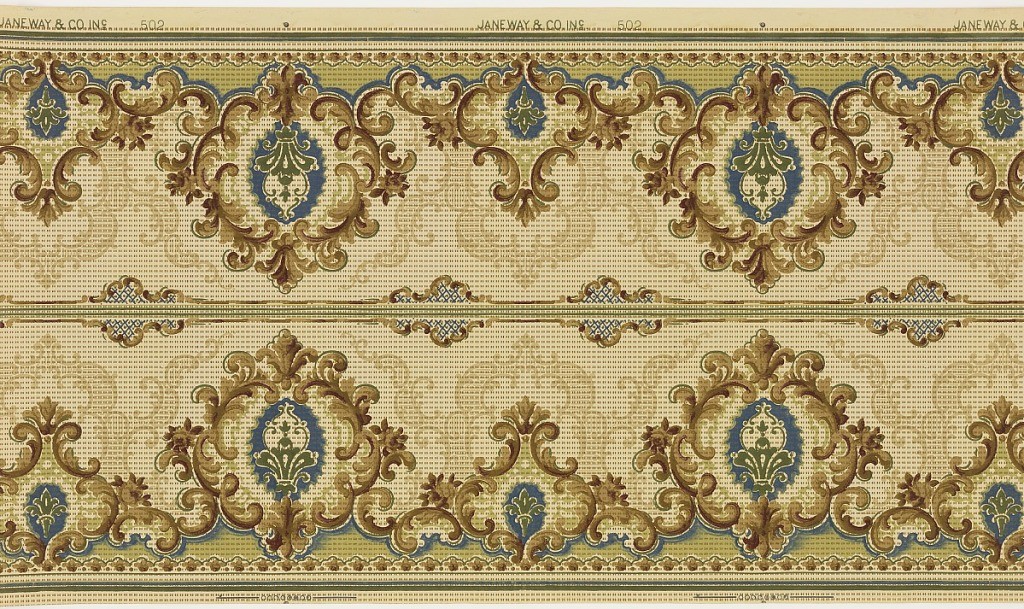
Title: Frieze
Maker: Janeway & Co. Inc., New Brunswick, New Jersey, 1848 - 1914
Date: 1905–1915
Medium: Machine-printed paper
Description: Alternating large and small medallions on a dotted background. Two borders printed across the width.